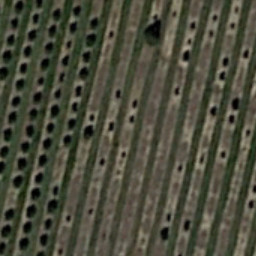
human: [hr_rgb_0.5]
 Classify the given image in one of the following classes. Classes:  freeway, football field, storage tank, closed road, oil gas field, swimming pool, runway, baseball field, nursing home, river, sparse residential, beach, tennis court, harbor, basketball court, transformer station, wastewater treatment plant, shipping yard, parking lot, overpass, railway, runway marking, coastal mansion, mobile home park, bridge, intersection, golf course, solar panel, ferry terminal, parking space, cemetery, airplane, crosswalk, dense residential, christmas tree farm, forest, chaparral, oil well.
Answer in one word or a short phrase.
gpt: christmas tree farm